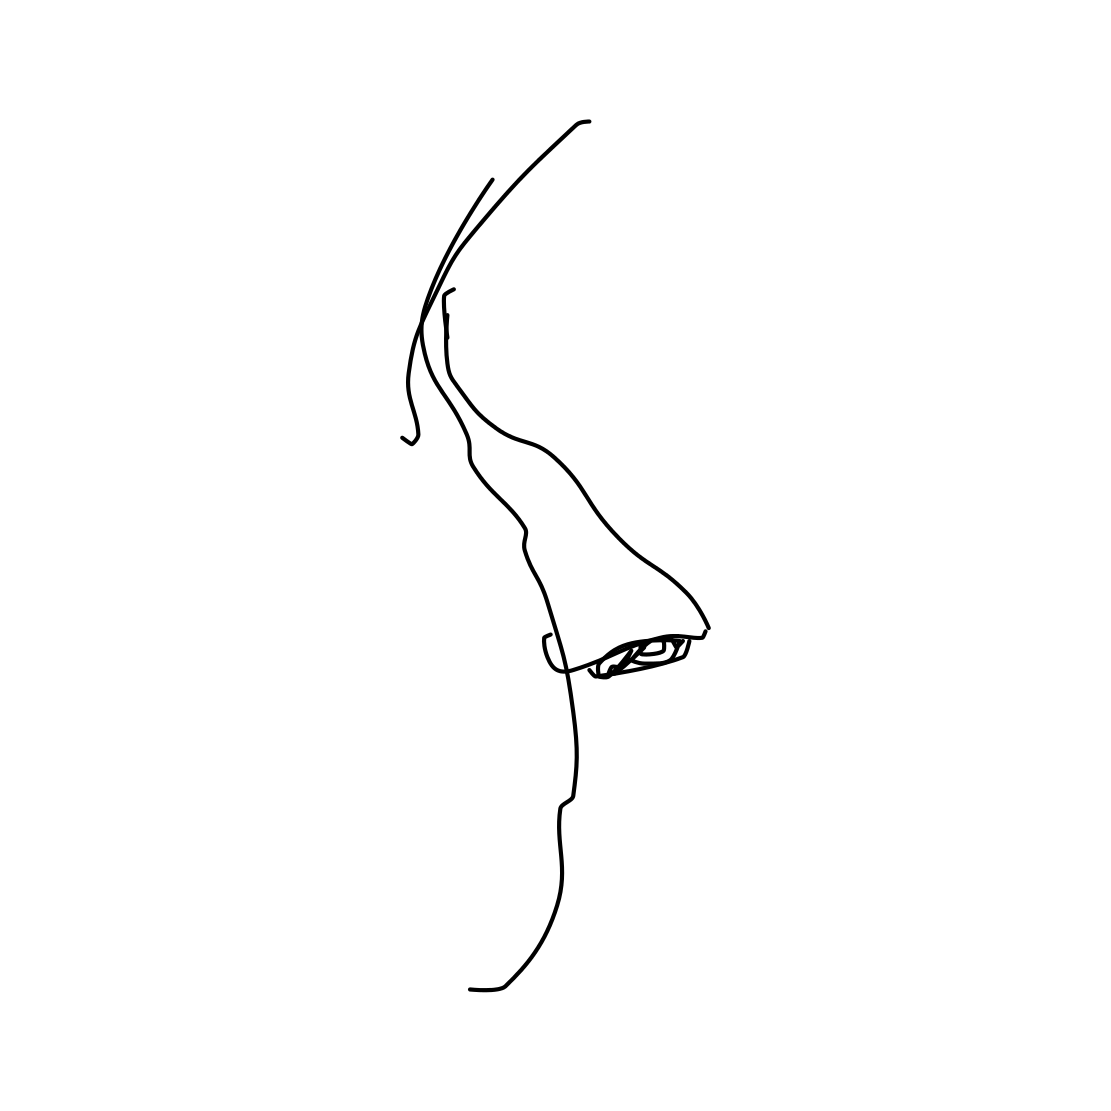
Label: nose